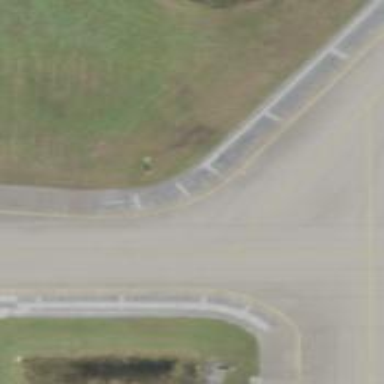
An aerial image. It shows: Image of taxiway at airport.